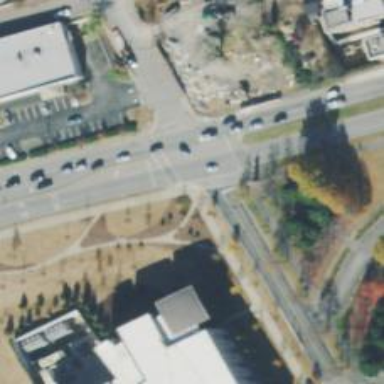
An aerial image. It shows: Marked road crossing.